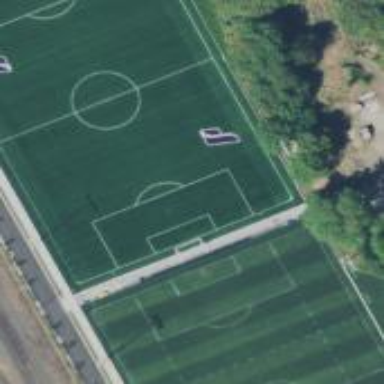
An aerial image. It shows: Artificial turf soccer pitch perfect for playing soccer.